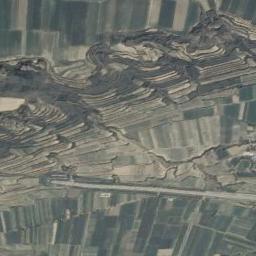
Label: terrace